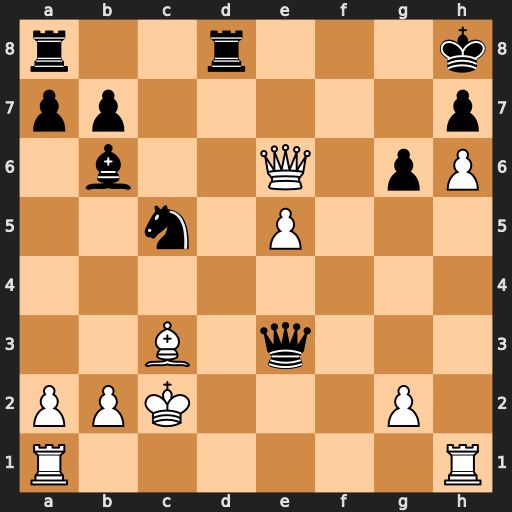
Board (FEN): r2r3k/pp5p/1b2Q1pP/2n1P3/8/2B1q3/PPK3P1/R6R
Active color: w
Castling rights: -
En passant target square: -
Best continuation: Qf6+ Kg8 Qg7#